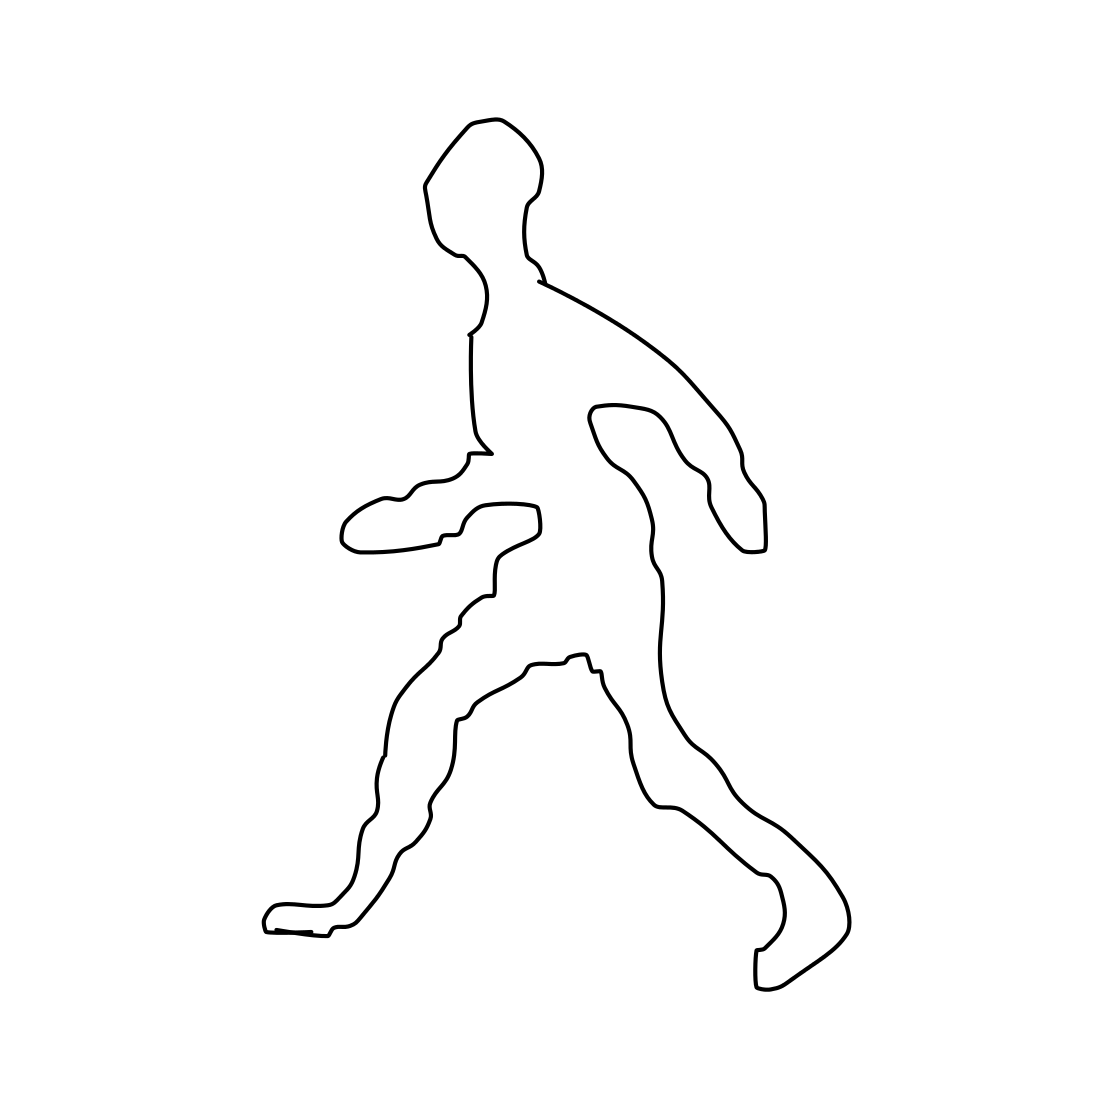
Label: person walking